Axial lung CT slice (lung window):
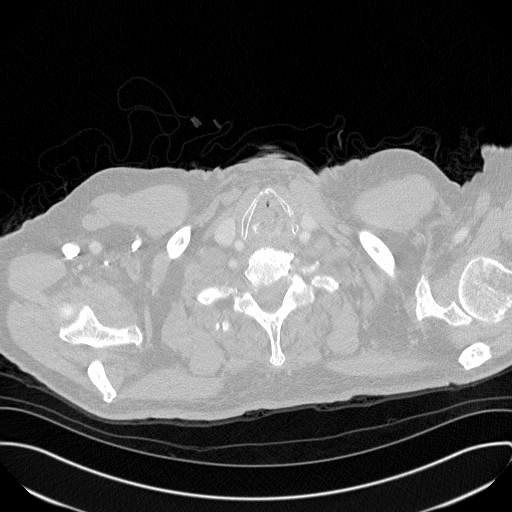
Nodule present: no